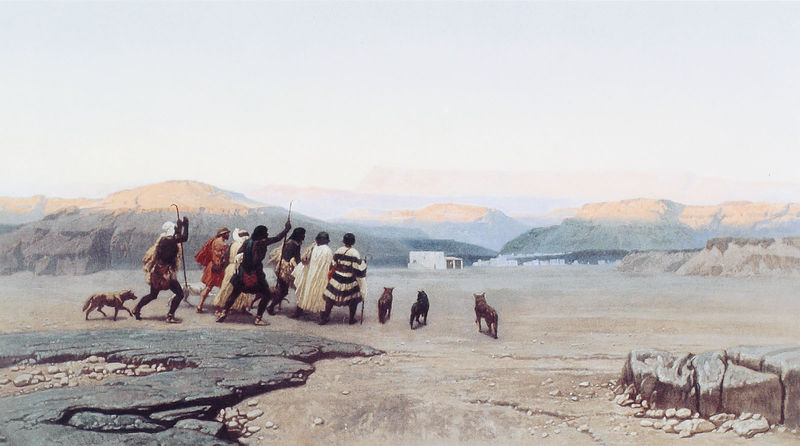
Titel: Die Hirten folgen dem Stern und begeben sich nach Bethlehem
Künstler: Octave Penguilly-L’Haridon
Institution: Paris, Musée d’Orsay
Schlagwörter: felsen, gemälde, gestein, himmel, landschaft, menschen, abend, kleid, licht, männer, gebäude, haus, hunde, schnee, steine, ebene, horizont, häuser, morgen, sonnenaufgang, weite, mantel, ort, stab, afrika, berge, fels, gebirge, wüste, dunst, schwarze, diesig, stöcke, stäbe, afrikaner, wölfe, eingeborene, nomaden